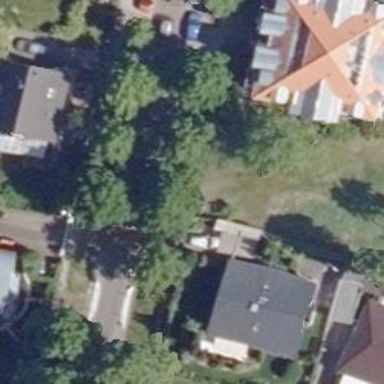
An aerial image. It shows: Residential road with sidewalks on both sides.